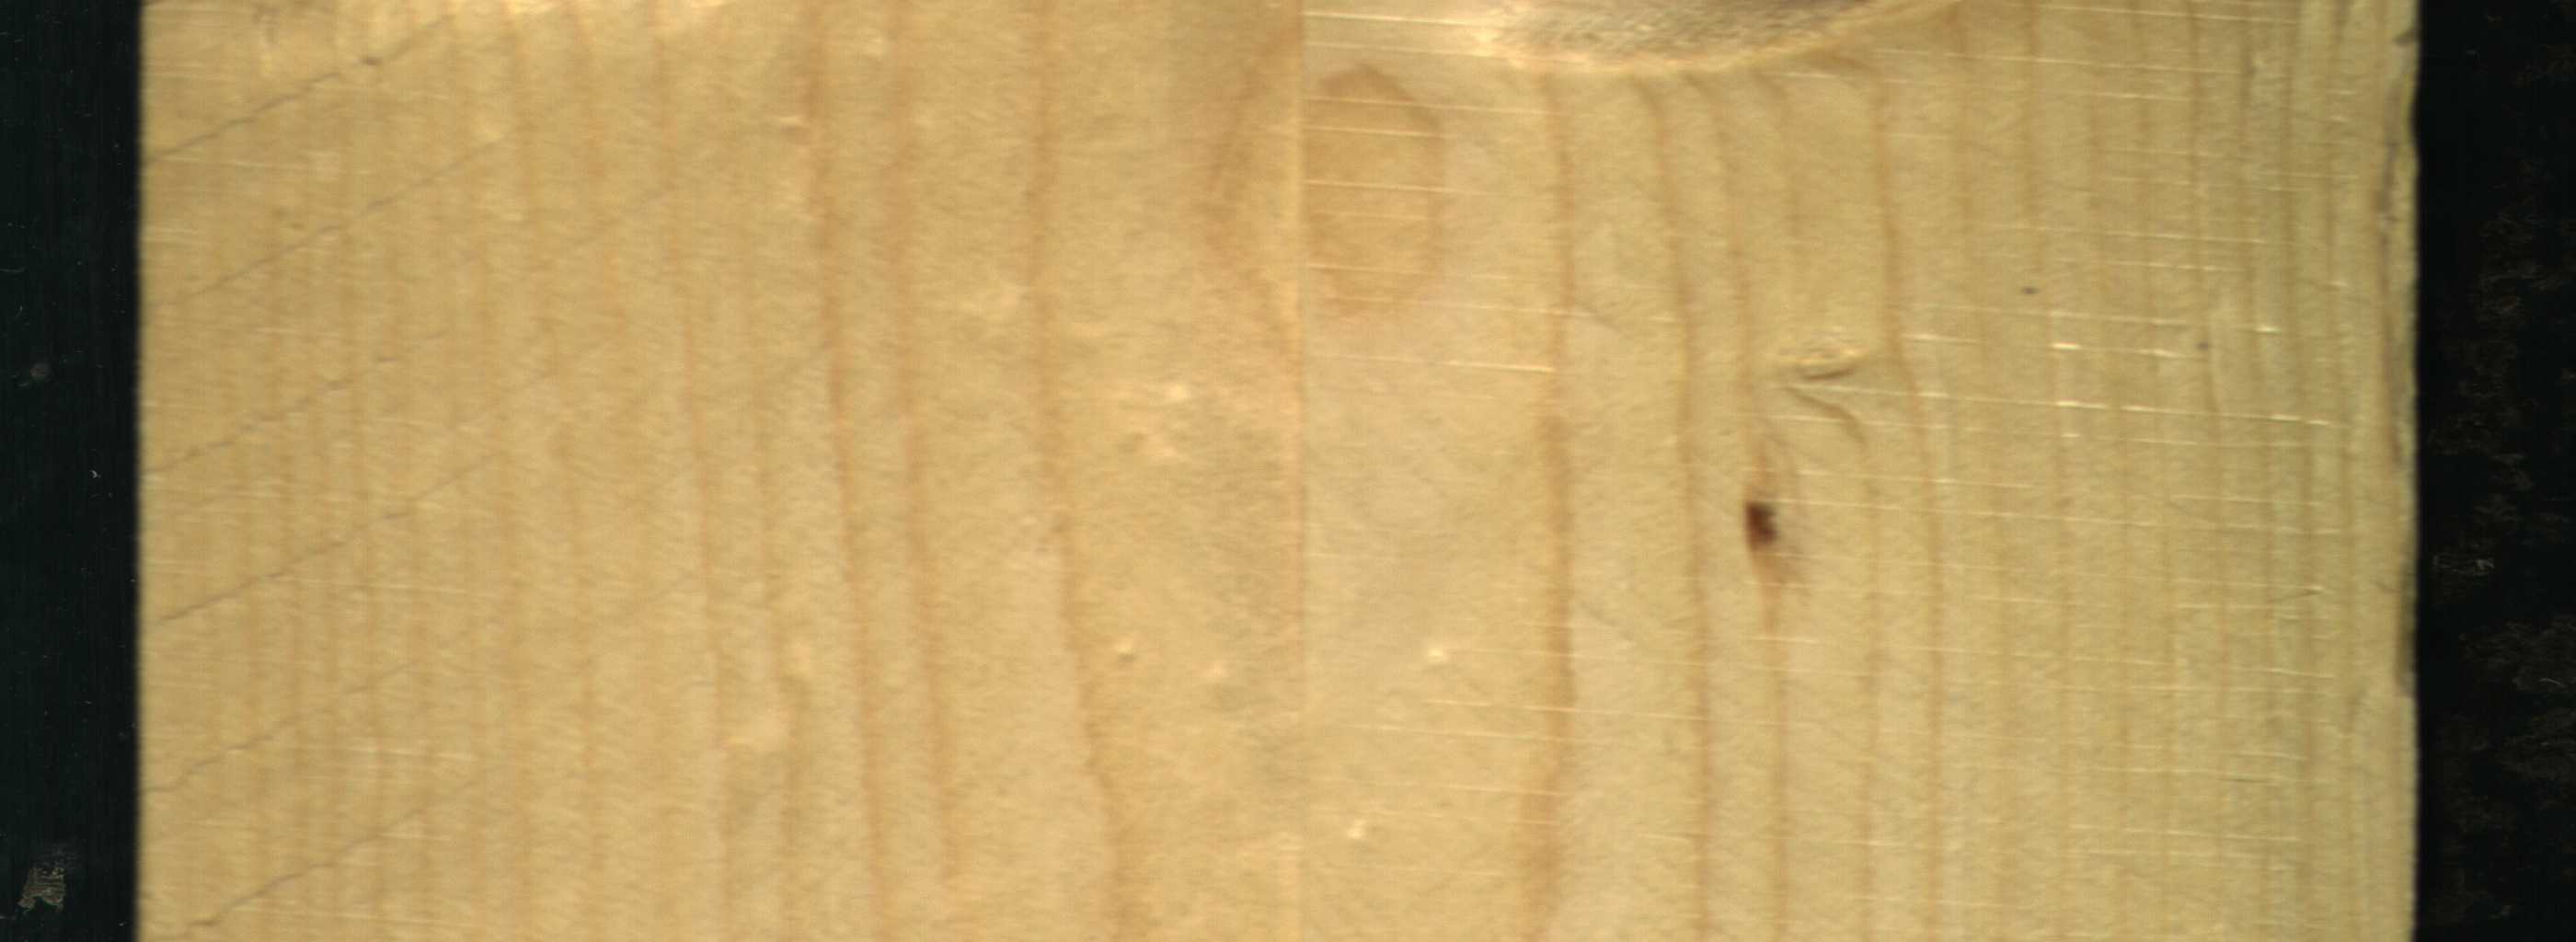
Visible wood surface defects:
resin
Live_Knot